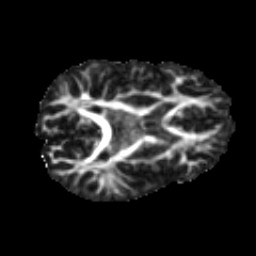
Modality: FA
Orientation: axial
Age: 17
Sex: male
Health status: ill
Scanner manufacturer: ge
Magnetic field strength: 3 T
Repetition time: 6.776 s
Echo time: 0.0794 s